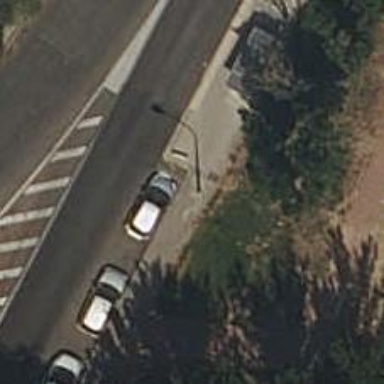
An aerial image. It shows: Bus stop with platform for public transport.